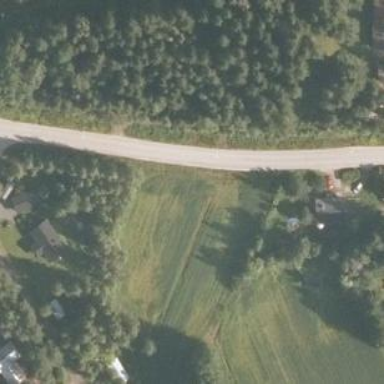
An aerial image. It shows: Tertiary road.